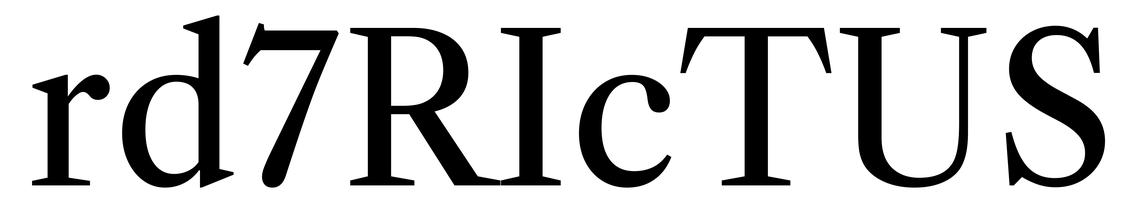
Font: LibreCaslonText_Regular